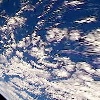
Label: cloud